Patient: sex M, age 71
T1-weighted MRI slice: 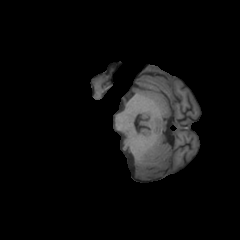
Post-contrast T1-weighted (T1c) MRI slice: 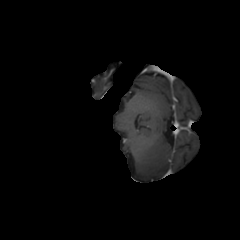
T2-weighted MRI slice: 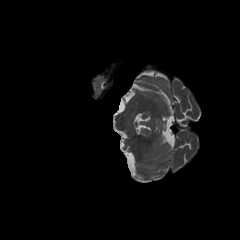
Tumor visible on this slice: no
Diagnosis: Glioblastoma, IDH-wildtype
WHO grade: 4